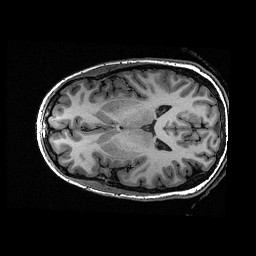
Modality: T1w
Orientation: axial
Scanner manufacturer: ge
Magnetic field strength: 3 T
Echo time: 0.00318 s